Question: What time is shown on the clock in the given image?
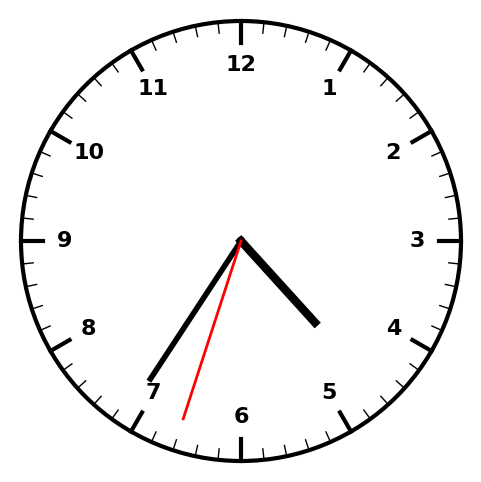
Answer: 04:35:33